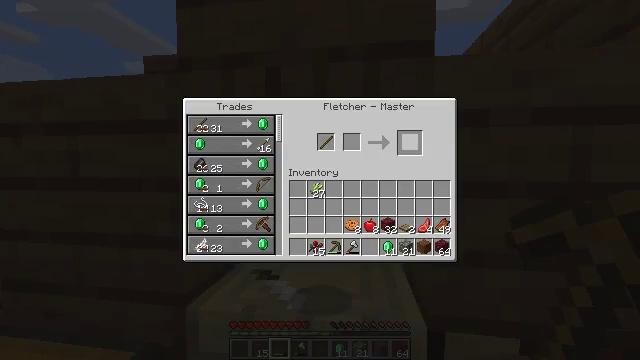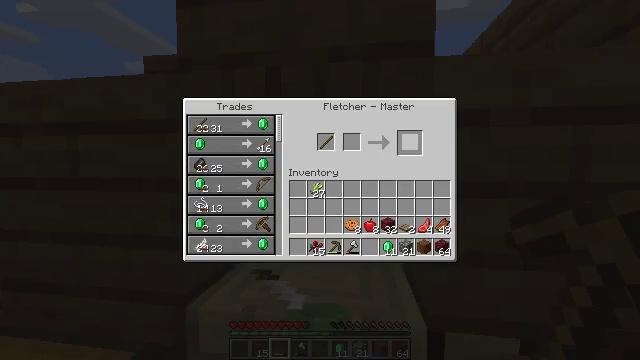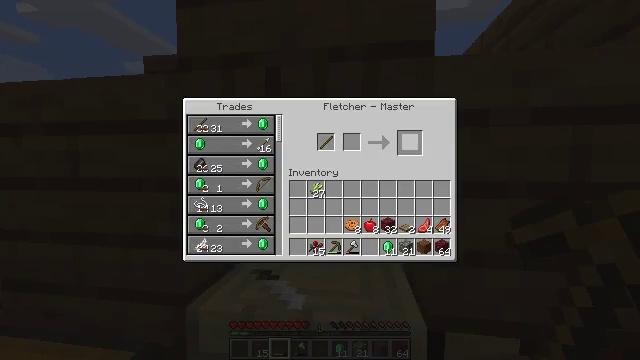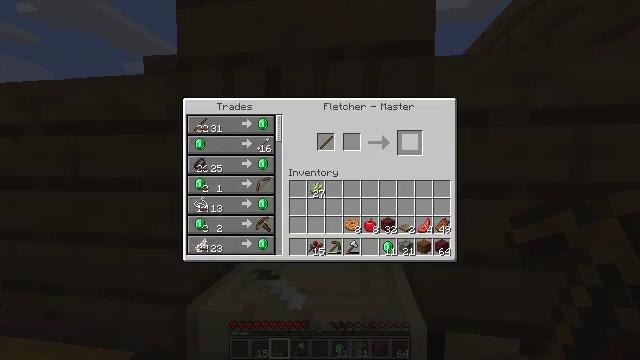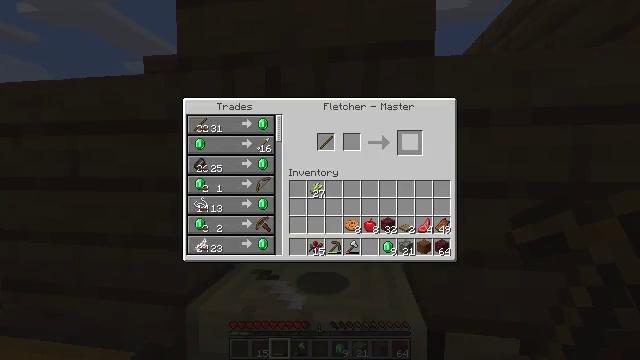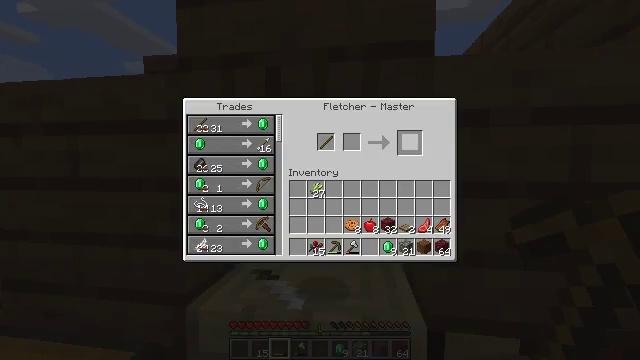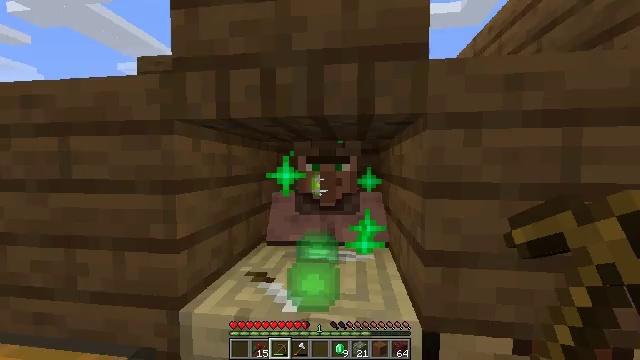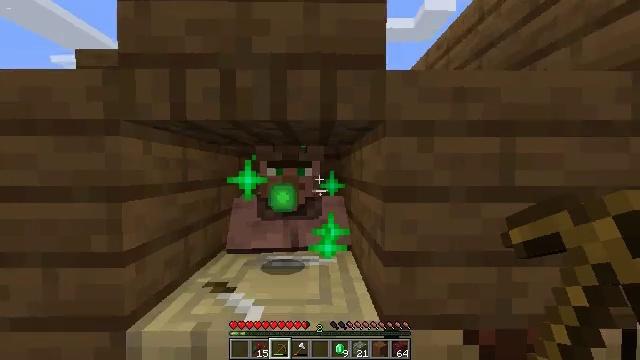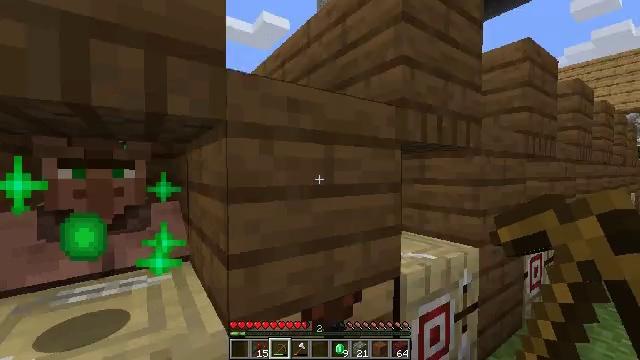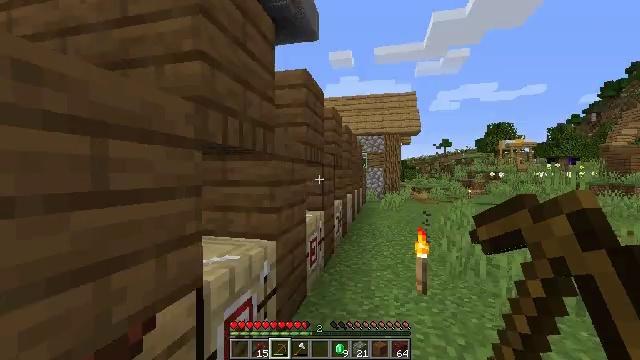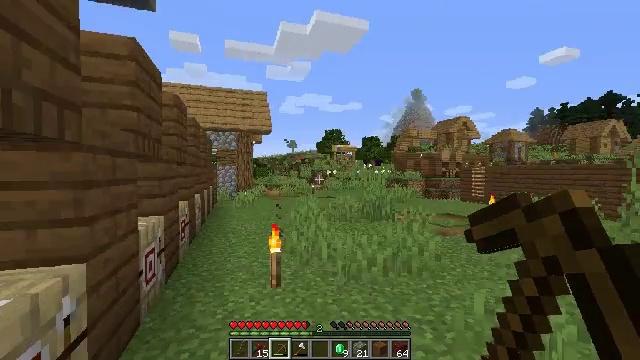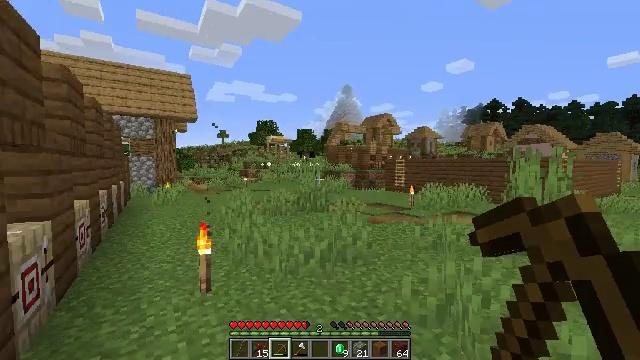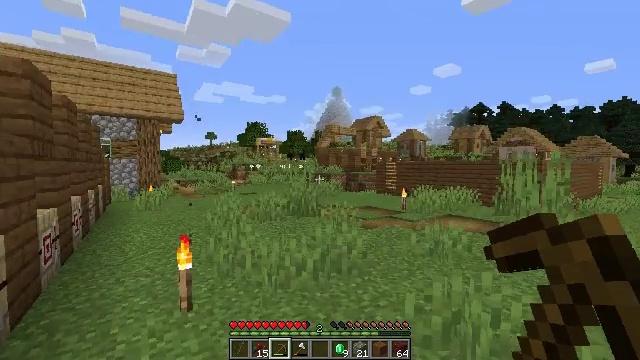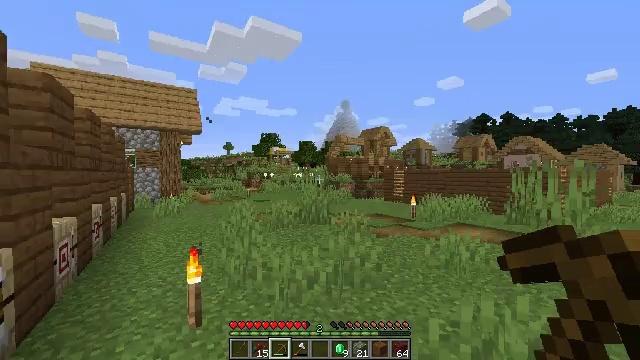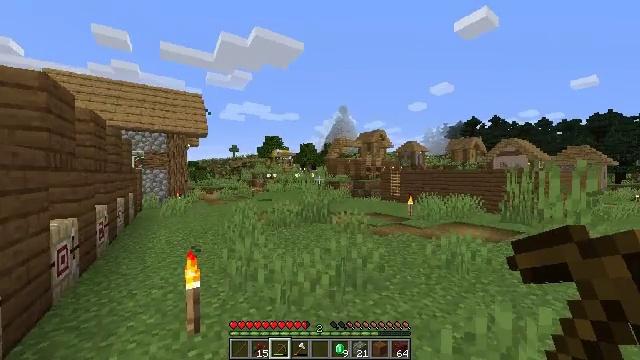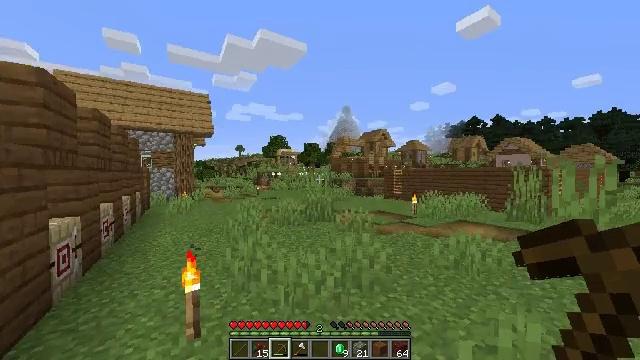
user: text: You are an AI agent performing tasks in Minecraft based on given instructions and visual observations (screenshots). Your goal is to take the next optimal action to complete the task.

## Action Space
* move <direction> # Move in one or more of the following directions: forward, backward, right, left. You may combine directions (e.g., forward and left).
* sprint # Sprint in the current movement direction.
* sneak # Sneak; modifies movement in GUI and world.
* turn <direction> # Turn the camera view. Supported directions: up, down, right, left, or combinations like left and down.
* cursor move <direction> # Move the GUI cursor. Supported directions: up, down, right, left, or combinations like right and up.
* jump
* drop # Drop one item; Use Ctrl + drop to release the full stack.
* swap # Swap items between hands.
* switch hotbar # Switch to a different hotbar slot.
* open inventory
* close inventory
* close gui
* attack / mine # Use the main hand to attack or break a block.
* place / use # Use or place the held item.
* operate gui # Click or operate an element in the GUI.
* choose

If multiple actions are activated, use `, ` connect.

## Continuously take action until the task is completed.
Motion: motion action
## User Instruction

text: Acquire an ender pearl.
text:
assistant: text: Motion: sneak, operate gui, jump, open gui
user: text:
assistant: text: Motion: sneak, jump
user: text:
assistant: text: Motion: sneak, jump
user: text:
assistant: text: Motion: sneak
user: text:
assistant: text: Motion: sneak
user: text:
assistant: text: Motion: sneak, cursor move right
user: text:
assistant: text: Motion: turn right and up, close gui
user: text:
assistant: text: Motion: turn right
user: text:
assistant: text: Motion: move forward, turn right
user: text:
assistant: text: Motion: move forward, turn right
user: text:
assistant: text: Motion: move forward, turn right and down
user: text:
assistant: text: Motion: move forward, sprint, turn right
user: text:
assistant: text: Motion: move forward, sprint, turn left and up
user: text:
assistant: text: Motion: move forward, sprint
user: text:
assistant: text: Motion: move forward, sprint
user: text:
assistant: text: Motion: move forward, sprint, turn right
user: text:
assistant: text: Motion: move forward, sprint, turn right and down
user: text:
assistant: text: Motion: move forward, sprint, turn right
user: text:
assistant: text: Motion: move forward, sprint, turn right
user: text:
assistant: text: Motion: move forward, sprint
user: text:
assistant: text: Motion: move forward, sprint, jump
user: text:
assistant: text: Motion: move forward, sprint, jump
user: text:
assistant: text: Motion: move forward, sprint, jump
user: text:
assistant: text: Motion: move forward, sprint, turn left, jump
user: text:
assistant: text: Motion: move forward, sprint, turn left, jump
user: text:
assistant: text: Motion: move forward, sprint, turn left, jump
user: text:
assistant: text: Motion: move forward, sprint, turn left, jump
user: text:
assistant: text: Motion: move forward, sprint, turn left, jump
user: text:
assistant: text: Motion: move forward, sprint, jump
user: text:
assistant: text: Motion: move forward, sprint, jump